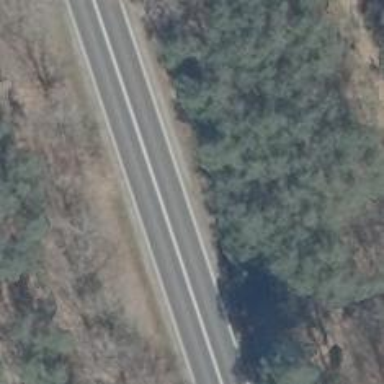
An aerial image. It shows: Secondary road with asphalt surface.